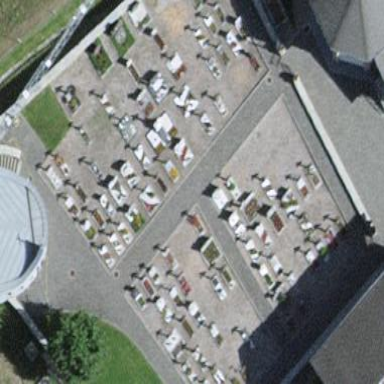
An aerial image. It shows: Grave yard.